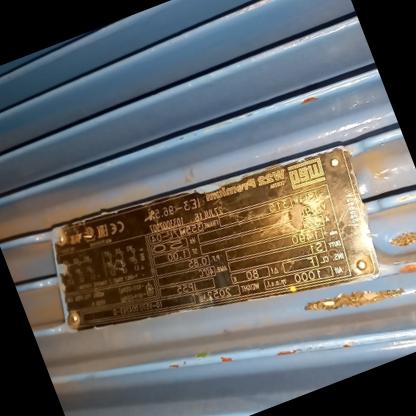
Klasa: tabliczka-znamionowa